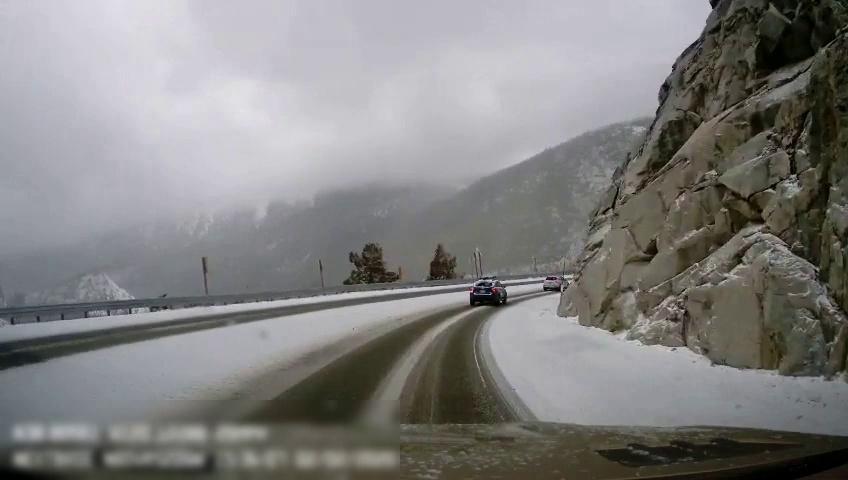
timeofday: Day
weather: Snowy
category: Drivable Space
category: Vehicles | Car
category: Vehicles | Car
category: Traffic | Signs